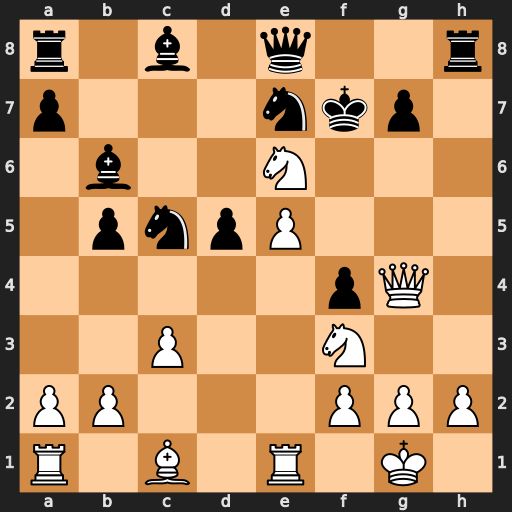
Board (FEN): r1b1q2r/p3nkp1/1b2N3/1pnpP3/5pQ1/2P2N2/PP3PPP/R1B1R1K1
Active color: w
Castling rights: -
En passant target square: -
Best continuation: Qxg7+ Kxe6 Qf6+ Kd7 Qd6#